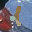
Label: 1